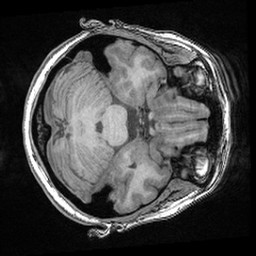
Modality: T1w
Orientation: axial
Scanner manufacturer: ge
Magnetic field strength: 3 T
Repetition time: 0.008572 s
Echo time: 0.003384 s